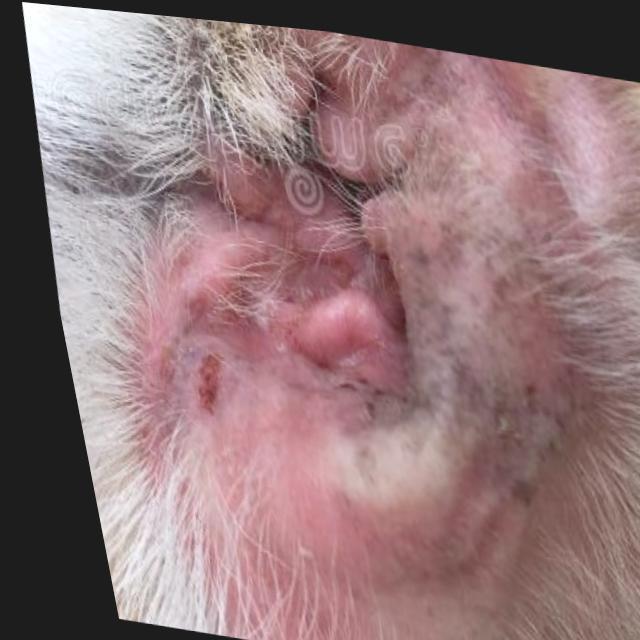
Canine fungal skin infection — characterized by alopecia, scaling, crusting, and circular lesions. Common agents include Malassezia and Candida species.